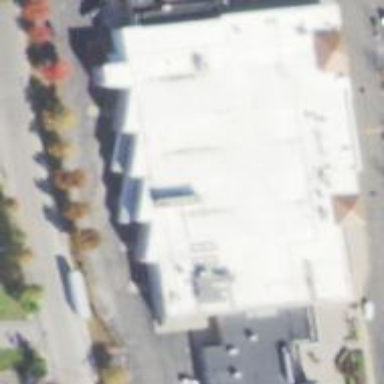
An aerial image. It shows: Supermarket.